Question: I am working on a form that contains a grid panel with checkbox selection model to select users. After the submission the users ID's (as well as other form field values) are POSTed to the server. This works perfect.
But I need to add a custom validation for that special (custom) field - if no user is selected, display an error icon with an error tooltip text. Here is the custom field component screenshot:

As You can see within the image, there is a title (done by 'xtype: label'), then an empty space, that is currently filled with label with no text (the area marked by red rectangle) and the grid itself. If I select a user (or more), their names (blanked data) are displayed in that empty label.
But within a process of validation I need to show an error icon with tooltip somewhere here if no user is selected.
I can check for the selected data using
'''
grid.getSelectionModel().getSelection().length > 0 ? true : false
'''
therefore I am wise of the selection is valid or not, but I do not know how to display that error icon, nor where should I best display it. I think the best position for that icon should be within the section title label (either left or right, this does not matter that much).
Any help on how to display that icon is highly appreciated!
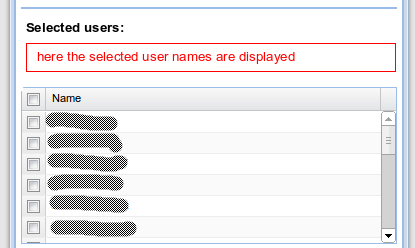
Answer: As nobody answered and I found a solution myself, I want to put it here so that maybe somebody could tell me about a better approach.
So after the validation
'''
if(grid.getSelectionModel().getSelection().length > 0) {
// valid, let's submit the form...
} else {
// invalid, let's show the error hint
}
'''
I only need to address the concrete label and set the text for it - while adding a concrete HTML markup that is the same as of when error icon is displayed by calling 'form.isValid()':
'''
label.setText(myPreviousText
+ '<span role="presentation" class="x-form-error-msg x-form-invalid-icon" data-errorqtip="&lt;ul class=&quot;x-list-plain&quot;&gt;&lt;li role=&quot;alert&quot;&gt;'
+ 'MY ERROR MESSAGE'
+ '&lt;/li&gt;&lt;/ul&gt;" style="display: inline-block;"></span>', false);
'''
Now I have the error icon with a styled hint. I set the label text back (set back to valid) on 'grid.select' event and check the validity again on 'grid.deselect' event.